Field crop: maize
Growth stage: 2
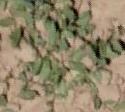
Species: convolvulus